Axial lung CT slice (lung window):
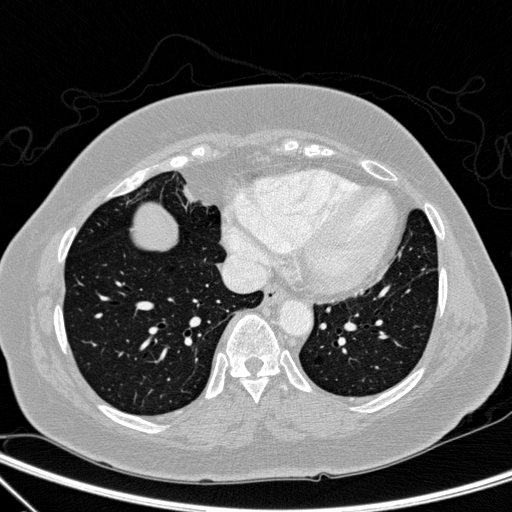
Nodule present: no